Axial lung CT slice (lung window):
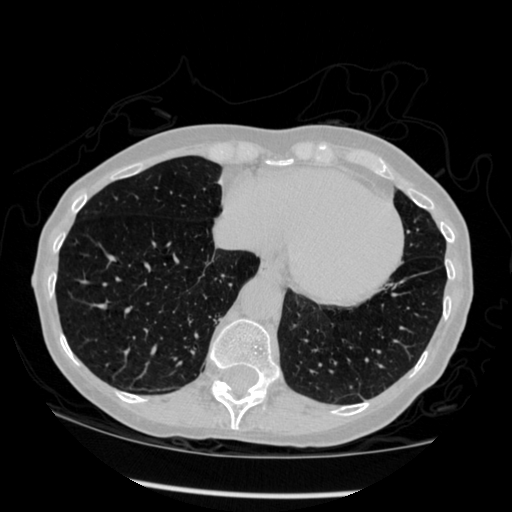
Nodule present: no